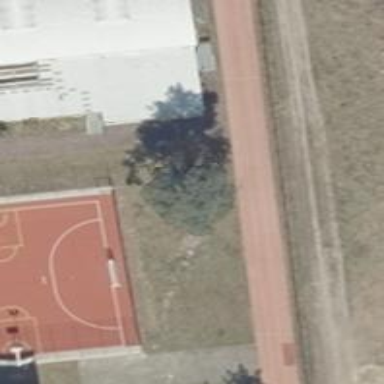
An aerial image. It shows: Evergreen needle-leaved tree.